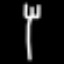
Label: fork